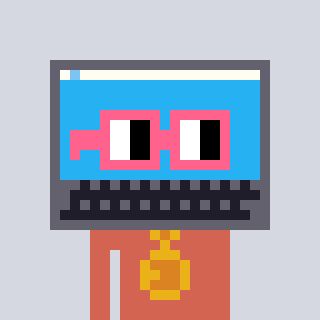
a pixel art character with square pink glasses, a laptop-shaped head and a peachy-colored body on a cool background